Field crop: maize
Growth stage: 2
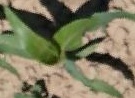
Species: maize